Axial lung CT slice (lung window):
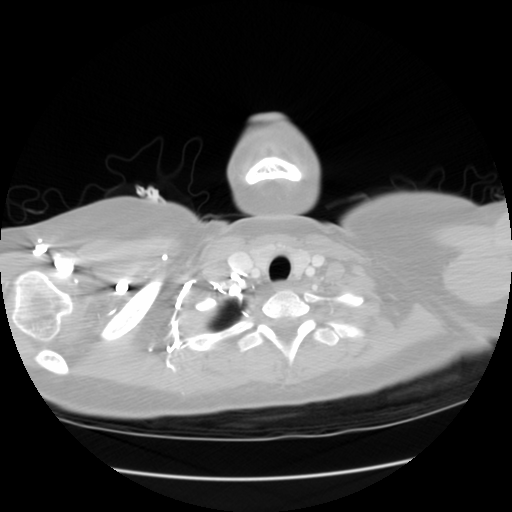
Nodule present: no